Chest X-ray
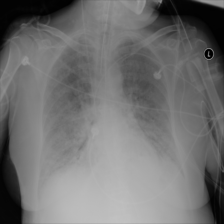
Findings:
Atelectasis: negative
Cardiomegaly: negative
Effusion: negative
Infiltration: negative
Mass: negative
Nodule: negative
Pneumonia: negative
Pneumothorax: negative
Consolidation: negative
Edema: negative
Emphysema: negative
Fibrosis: negative
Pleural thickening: negative
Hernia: negative